Aerial crown-view tile of a tropical tree (Barro Colorado Island, Panama), acquired 20240918:
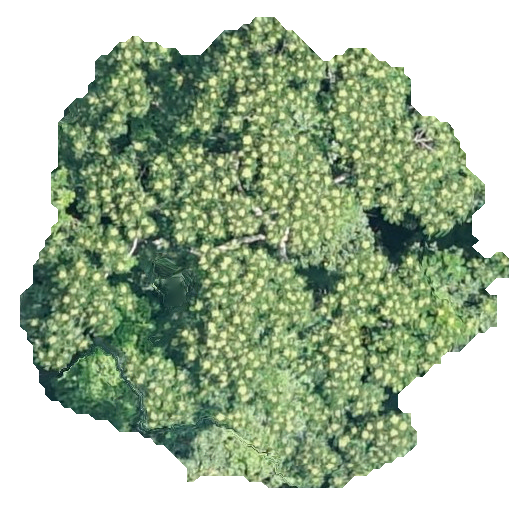
Species: Trattinnickia aspera
GBIF accepted scientific name: Trattinnickia aspera
Crown area: 255.546 m²